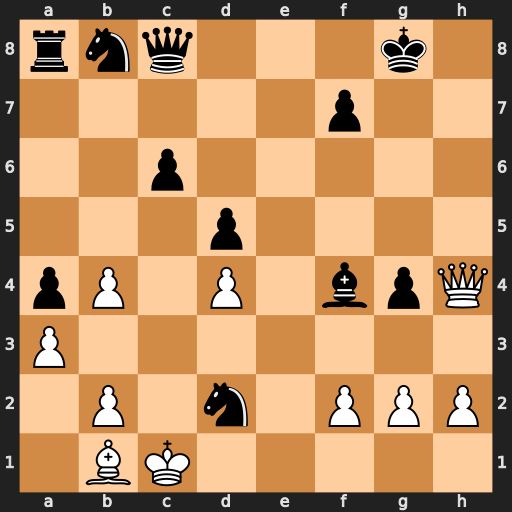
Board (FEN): rnq3k1/5p2/2p5/3p4/pP1P1bpQ/P7/1P1n1PPP/1BK5
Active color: w
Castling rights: -
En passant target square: -
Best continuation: Qh7+ Kf8 Qh8+ Ke7 Qxc8